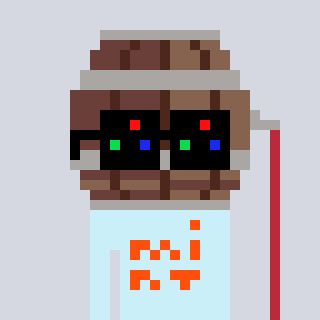
a pixel art character with square black sunglasses, a wine barrel-shaped head and a cold-colored body on a cool background